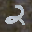
Label: 2